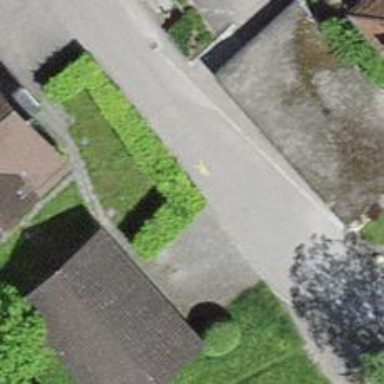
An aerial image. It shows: Hedge acting as barrier.